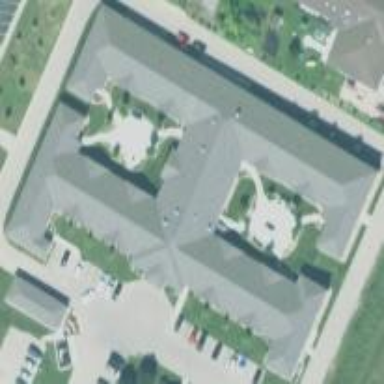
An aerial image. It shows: Nursing home building.